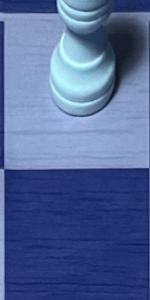
Label: Empty